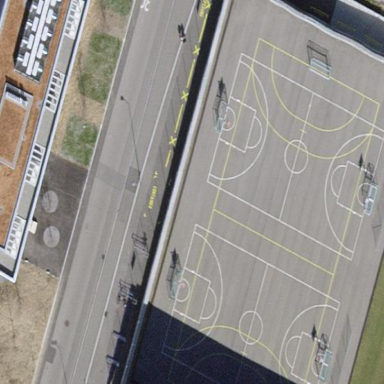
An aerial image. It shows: Asphalt pitch designated for soccer and basketball.